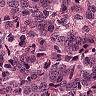
Metastatic tissue present: yes